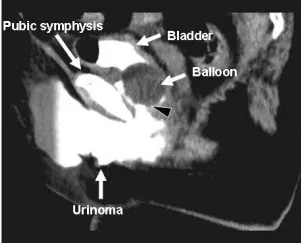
Sagittal reconstruction image of CT cystography. Performed later. In the sagittal reconstruction CT image, leakage of extraperitoneal contrast medium from the site shown by arrowheads is observed. The base of the bladder is positioned at the pubic bone inferior margin.
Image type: radiology (ct)